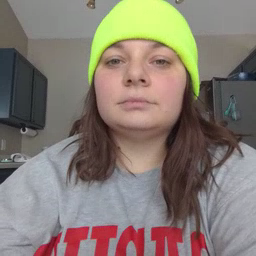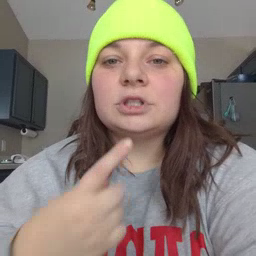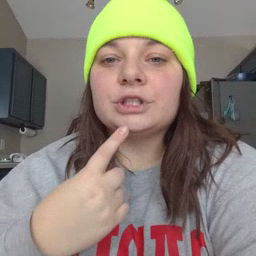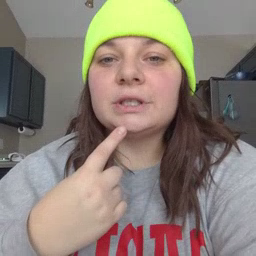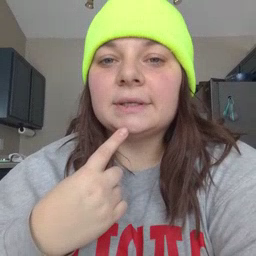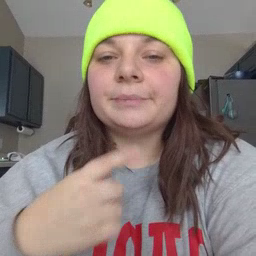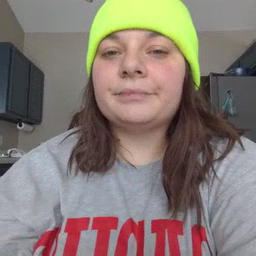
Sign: chin